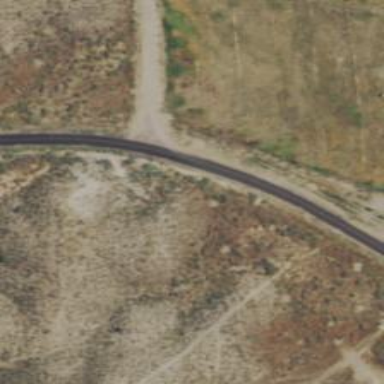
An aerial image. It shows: Tertiary road.